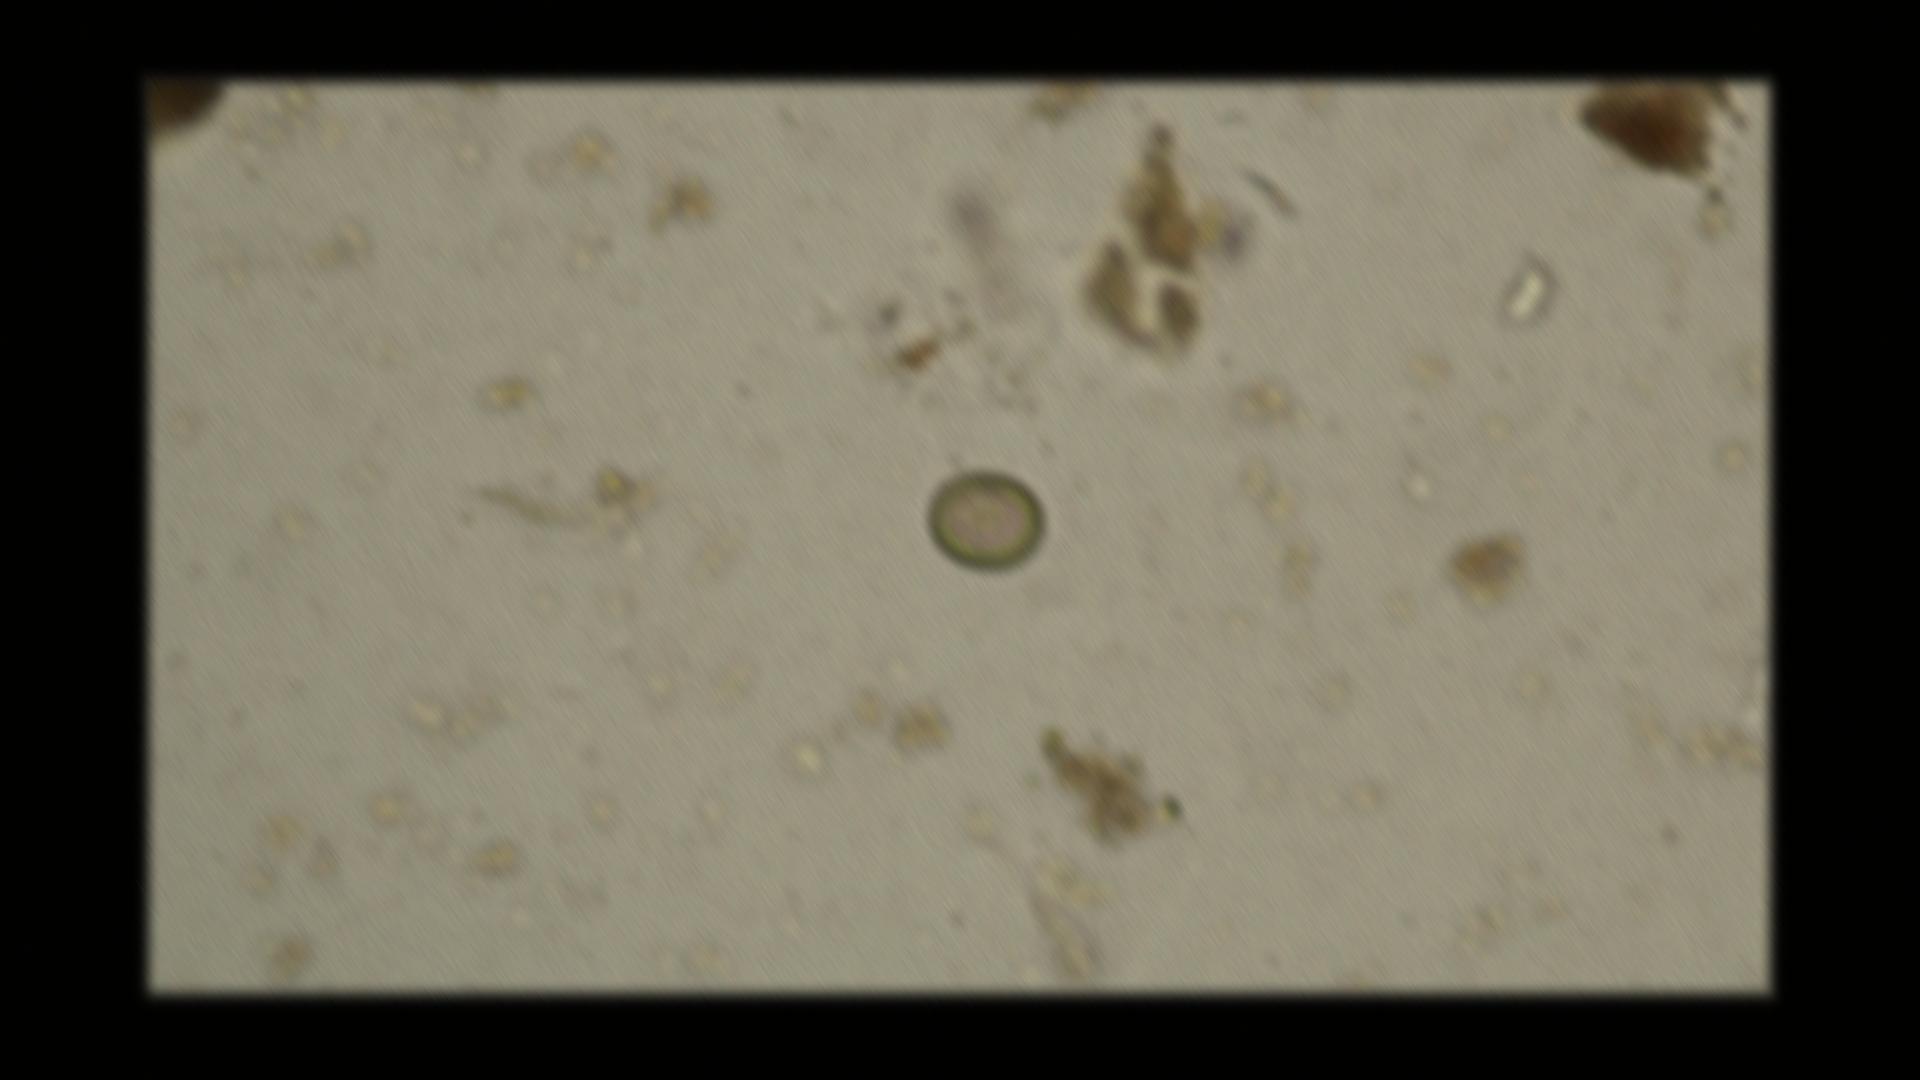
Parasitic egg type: Taenia spp. egg